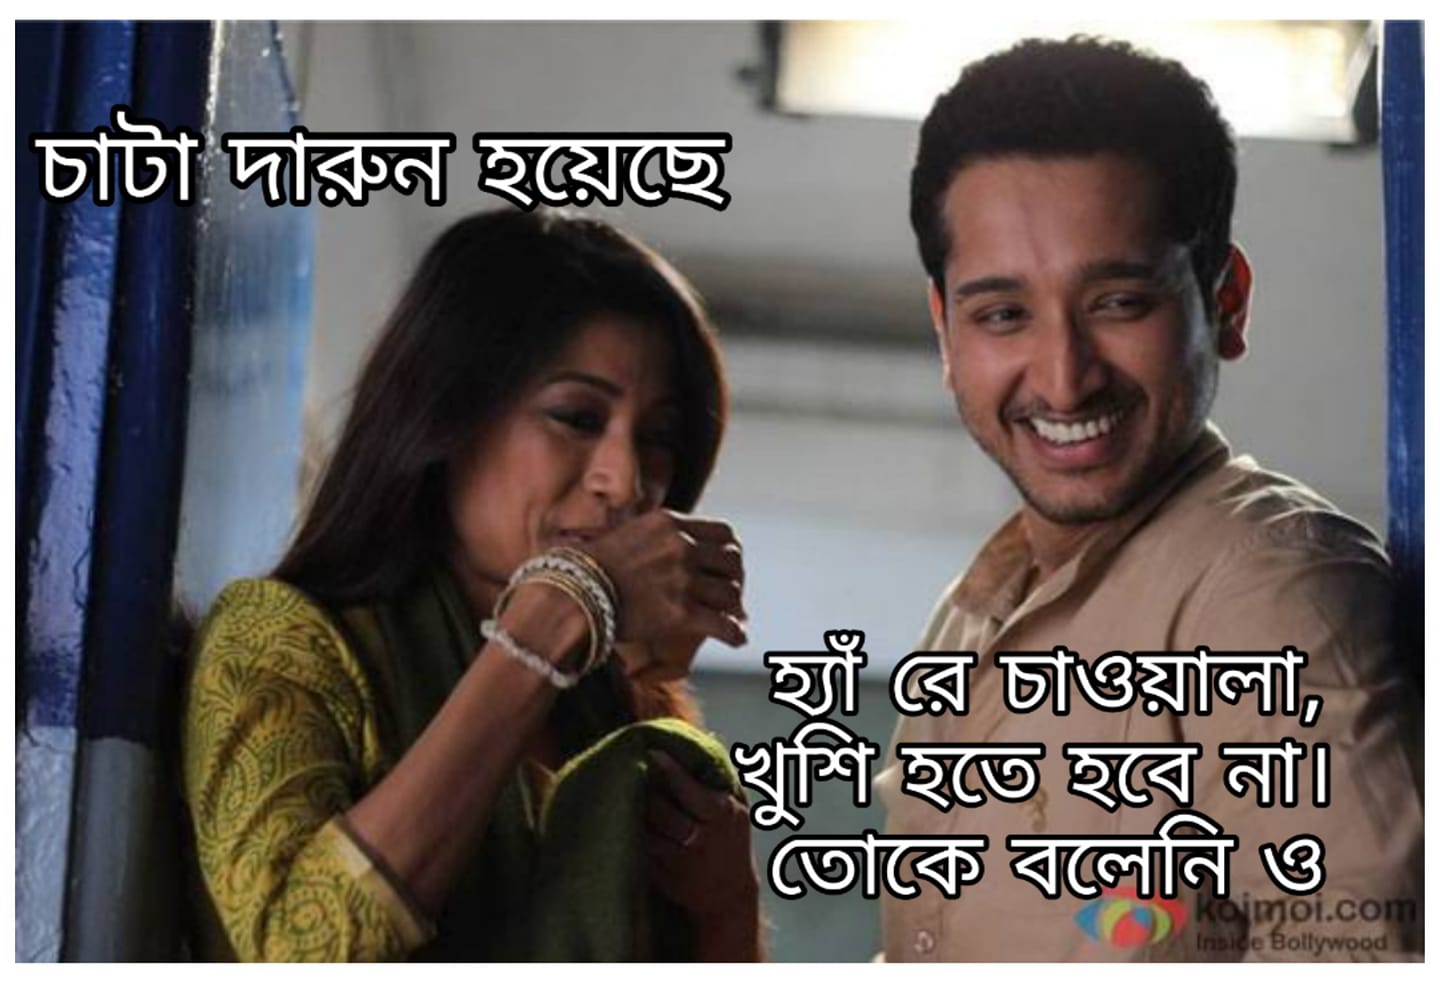
Caption: চাটা দারুন হয়েছে    হ্যাঁ রে চাওয়ালা , খুশি হতে হবে না ।    তোকে বলেনি ও
Label: hate